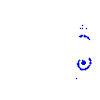
Particle: electron